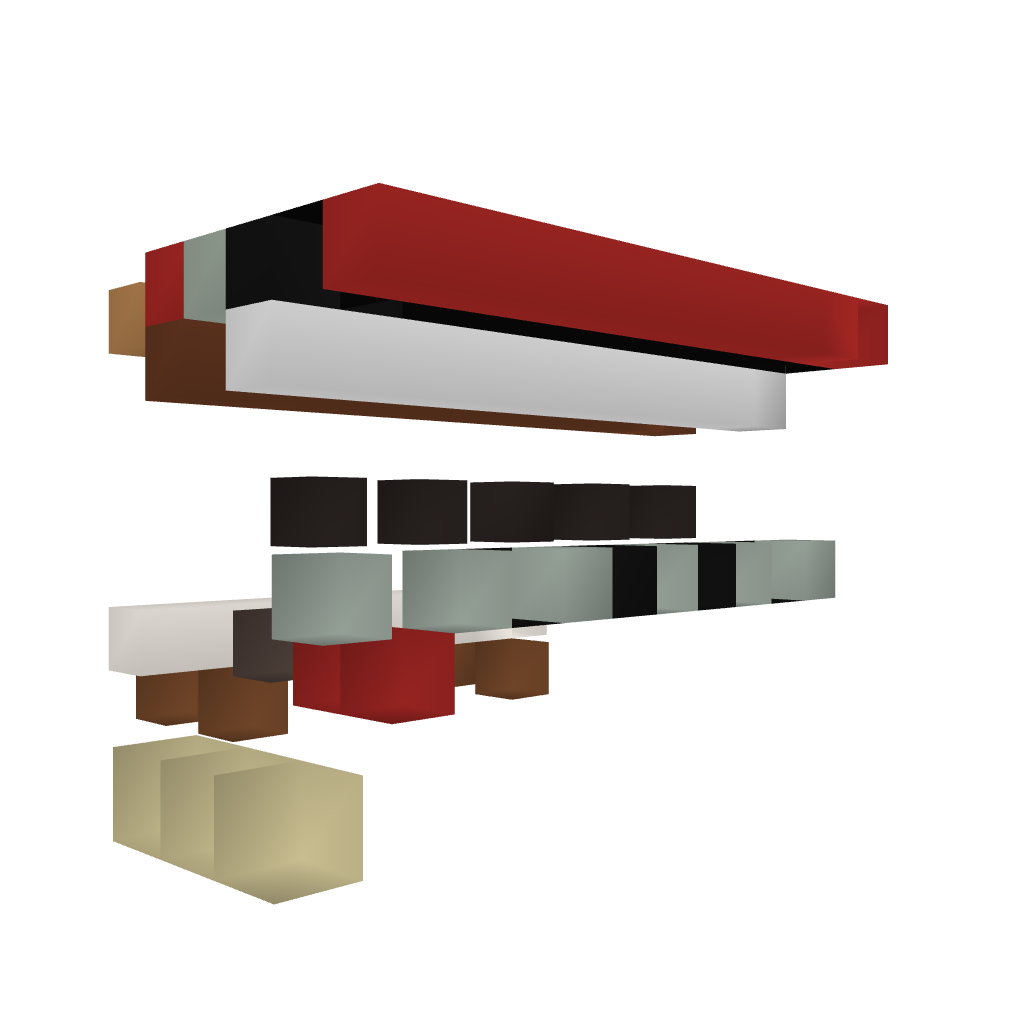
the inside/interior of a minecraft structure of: Semi Automatic Furnace